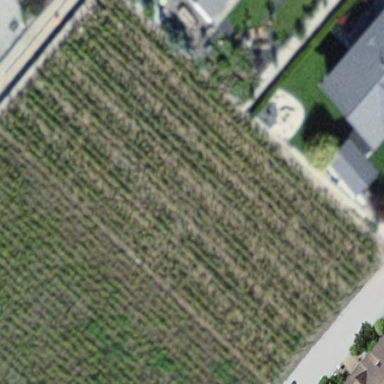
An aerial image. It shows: Vineyard.